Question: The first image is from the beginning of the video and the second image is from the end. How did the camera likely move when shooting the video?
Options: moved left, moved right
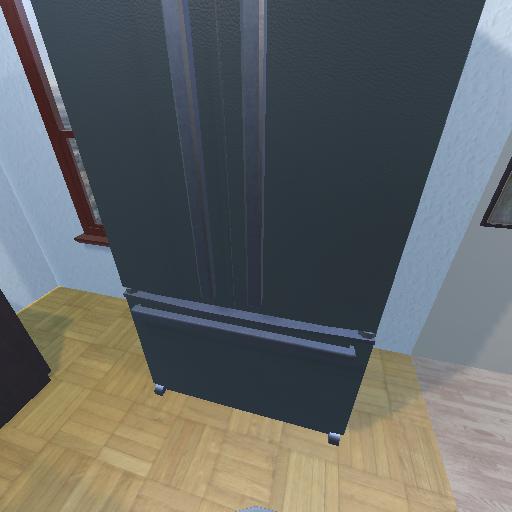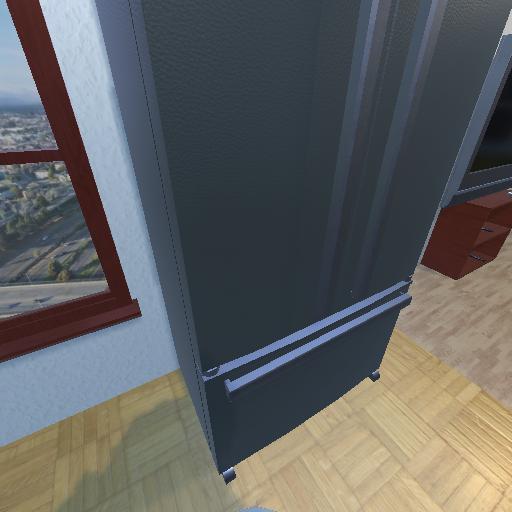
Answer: moved left